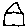
Label: house